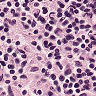
Metastatic tissue present: no